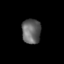
Tissue: prostate
Cell type: Fibroblasts
Senescence score: 0.7041
Nuclear area (px): 463
Mean DAPI intensity: 100.218